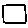
Label: square